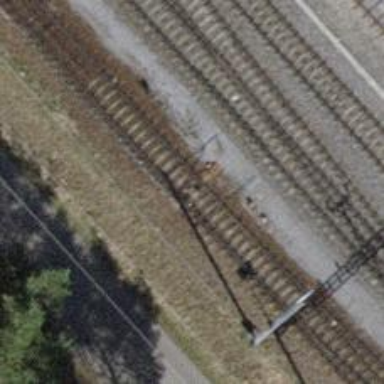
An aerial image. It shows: Railway switch.